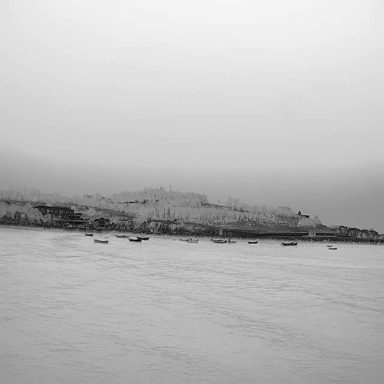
There are 12 bulk_carriers in the infrared image.